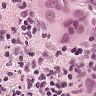
Metastatic tissue present: yes